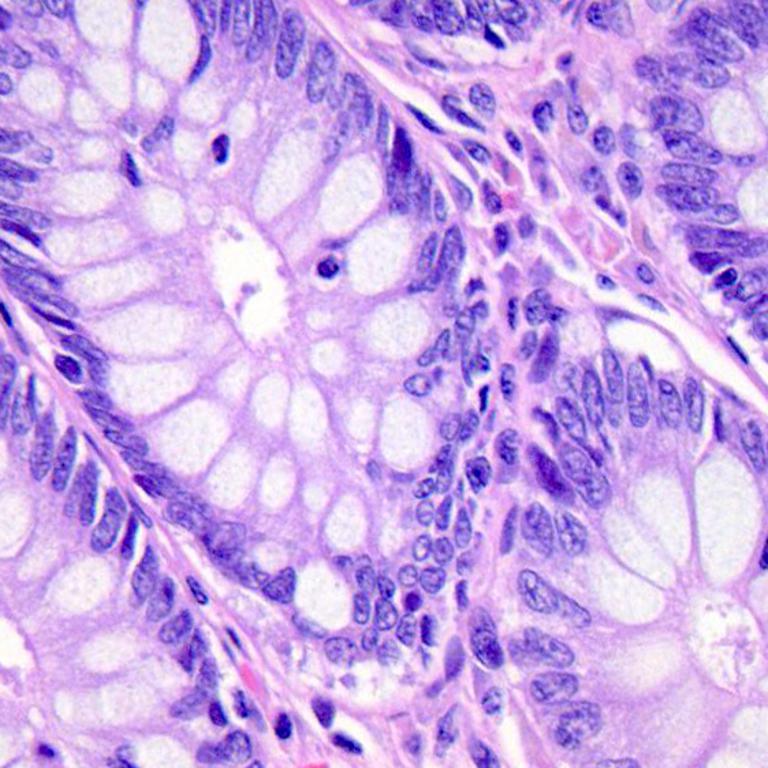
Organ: colon
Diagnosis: benign